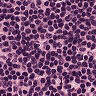
Metastatic tissue present: no